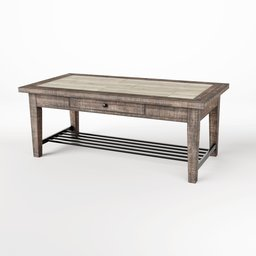
Label: furniture